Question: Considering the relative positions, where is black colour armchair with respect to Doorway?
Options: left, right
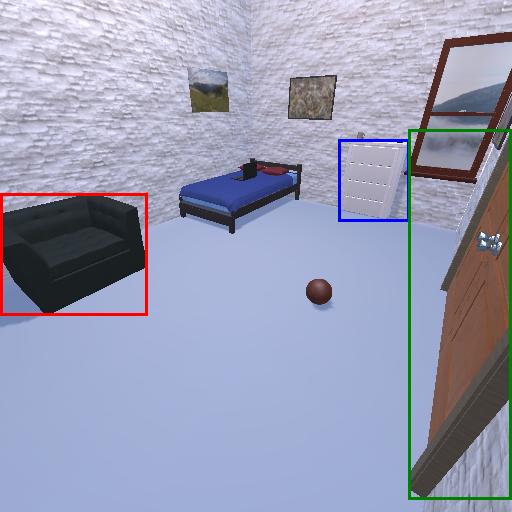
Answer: left